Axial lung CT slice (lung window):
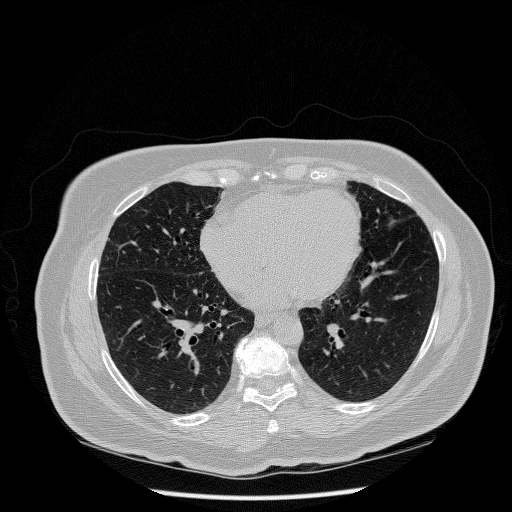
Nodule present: no